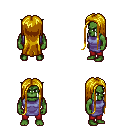
a pixel art fantasy rpg character, male body template, orc, green skin, chain tabard jacket, red pants, blonde extra-long hairstyle, four views (front, back, left, right), 2x2 character sprite sheet, small pixel art, hard edges, no anti-aliasing